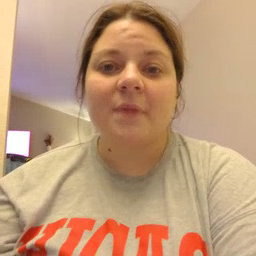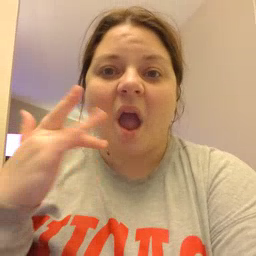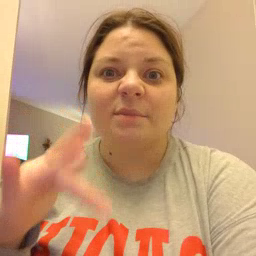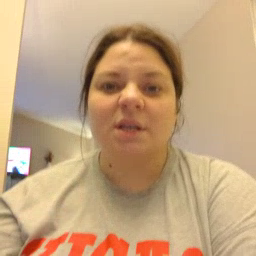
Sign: empty